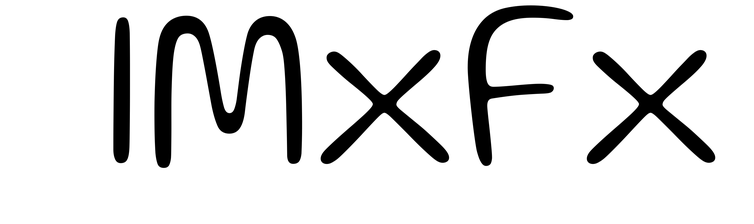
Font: Gluten_ExtraLight